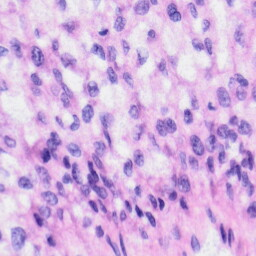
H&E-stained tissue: Liver